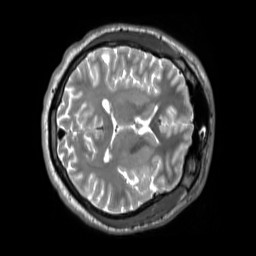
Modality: T2w
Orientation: axial
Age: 22
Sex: male
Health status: ill
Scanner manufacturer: siemens
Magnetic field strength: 3 T
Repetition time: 2.8 s
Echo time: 0.326 s